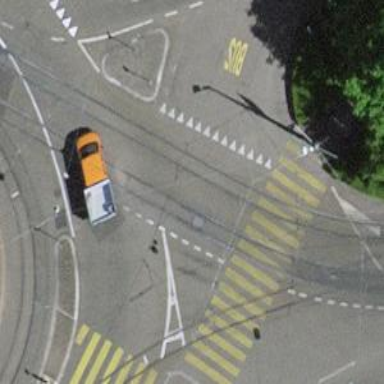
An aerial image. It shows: Tram level crossing on the railway.